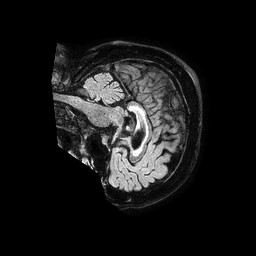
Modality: FLAIR
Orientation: sagittal
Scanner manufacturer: philips
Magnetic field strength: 1.5 T
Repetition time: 4.8 s
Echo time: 0.3 s